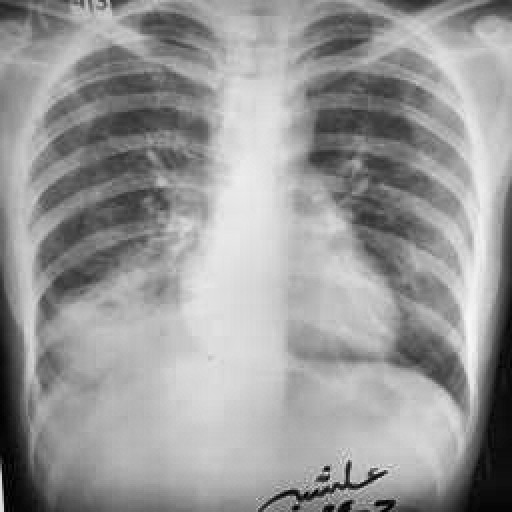
Finding: TUBERCULOSIS